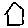
Label: house